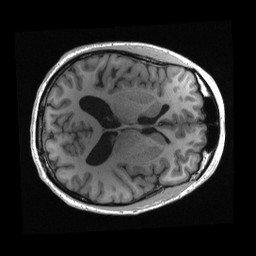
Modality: T1w
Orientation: axial
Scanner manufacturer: siemens
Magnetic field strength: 3 T
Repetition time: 2.3 s
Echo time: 0.00285 s